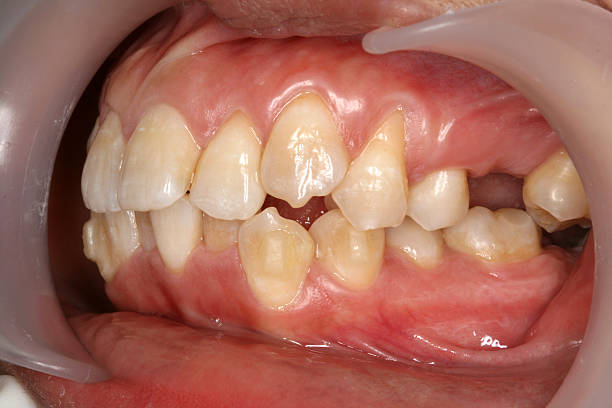
Condition: Gingivitis